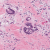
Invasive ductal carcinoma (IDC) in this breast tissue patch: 1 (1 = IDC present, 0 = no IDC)